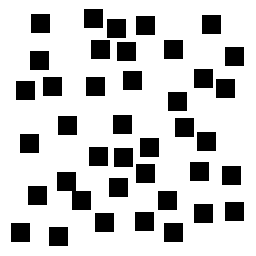
Squares: 40
Triangles: 0
Stars: 0
Total shapes: 40